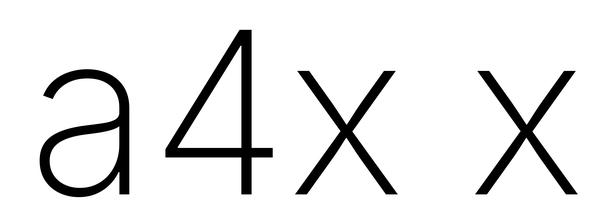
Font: Inter_ExtraLight